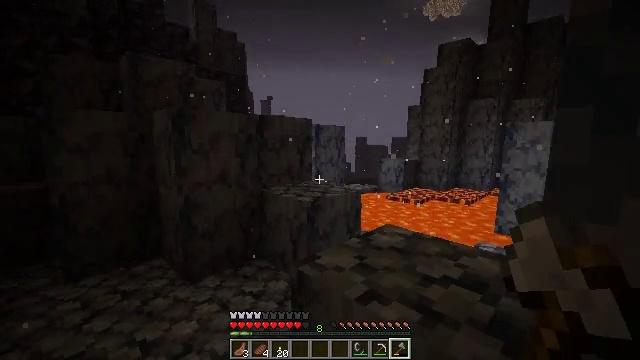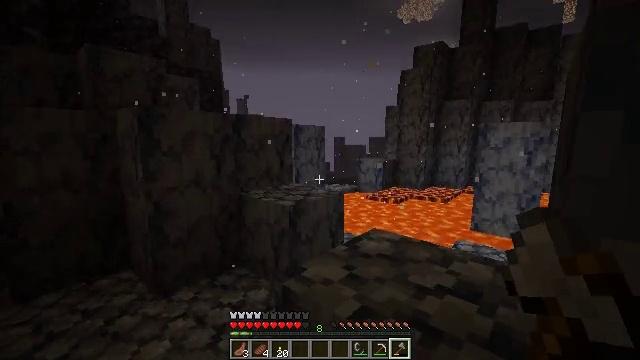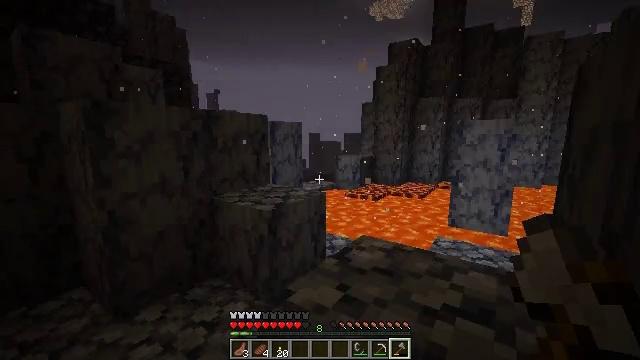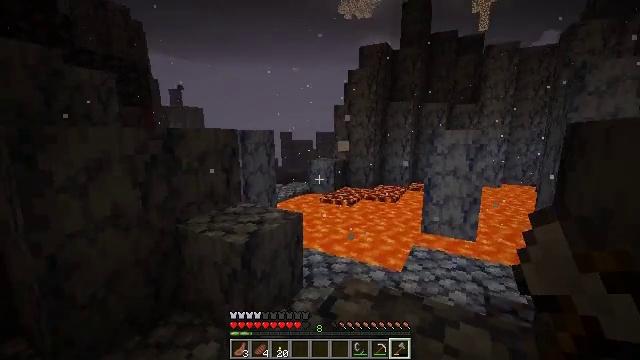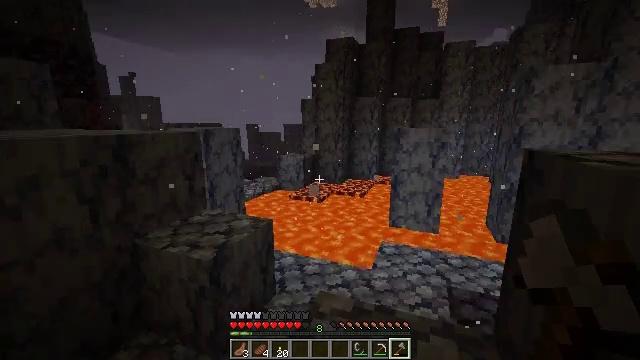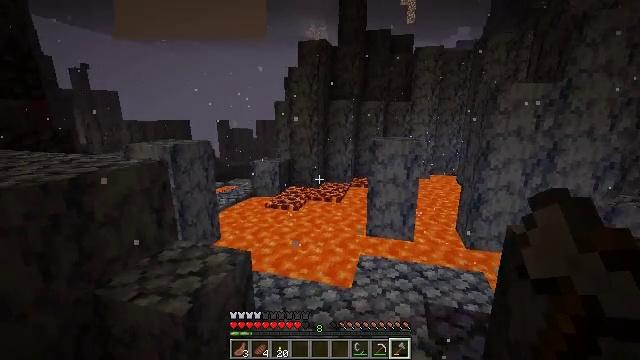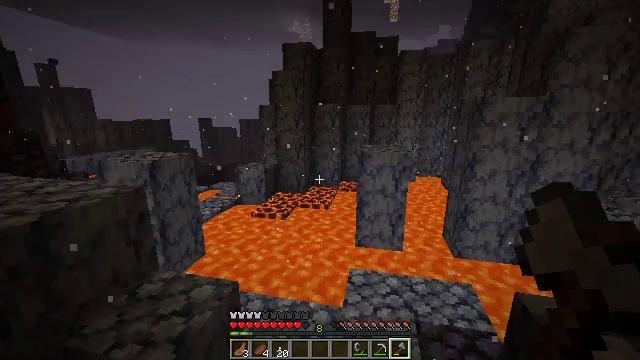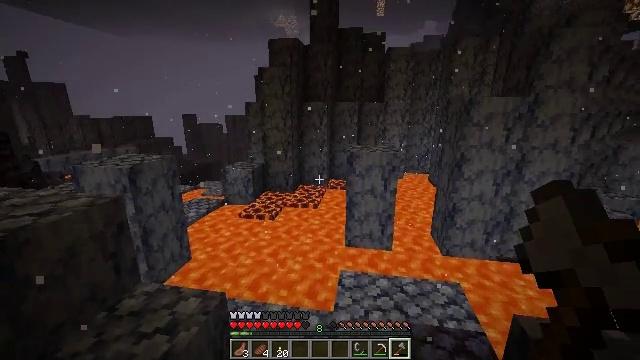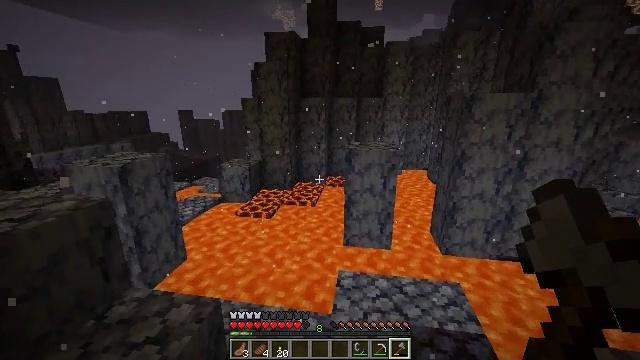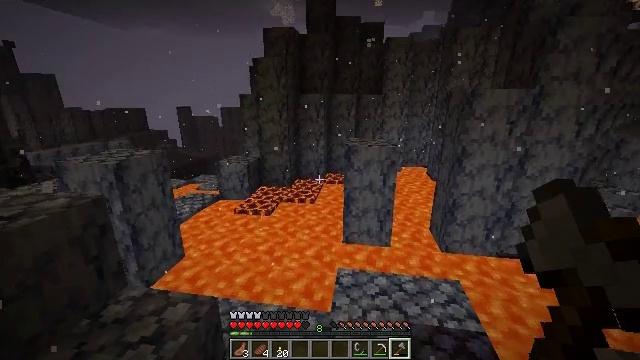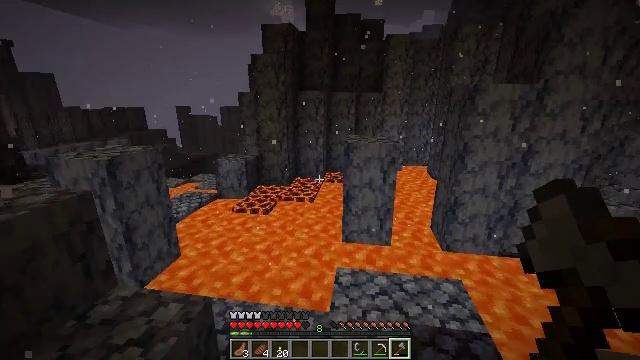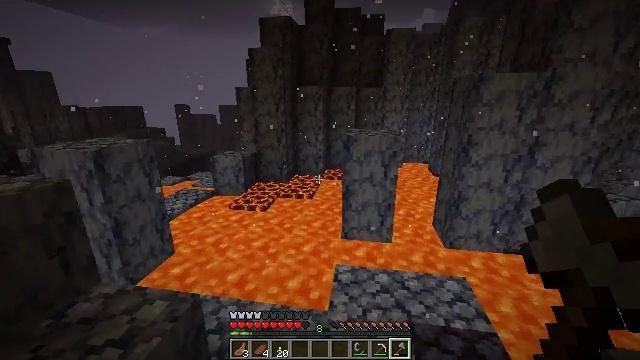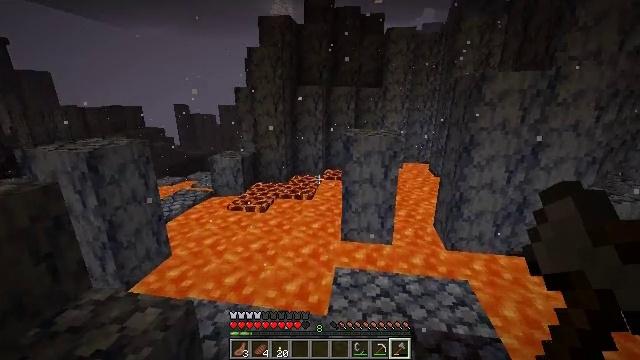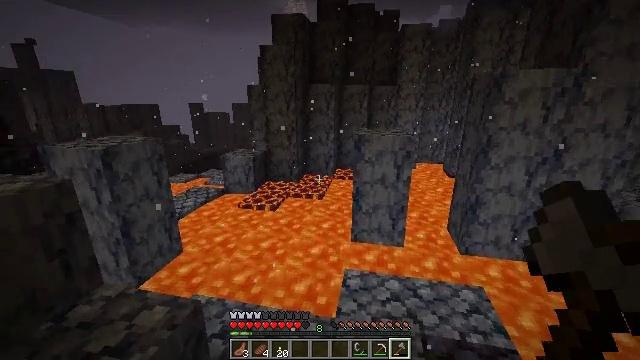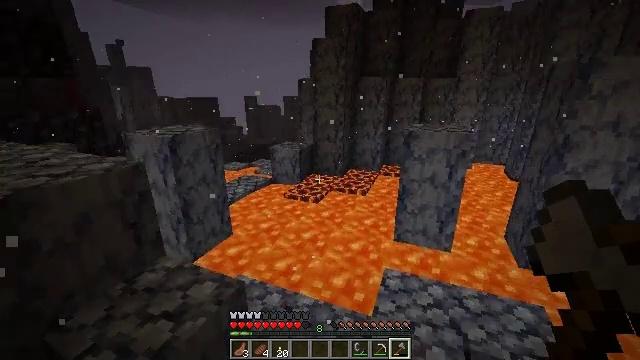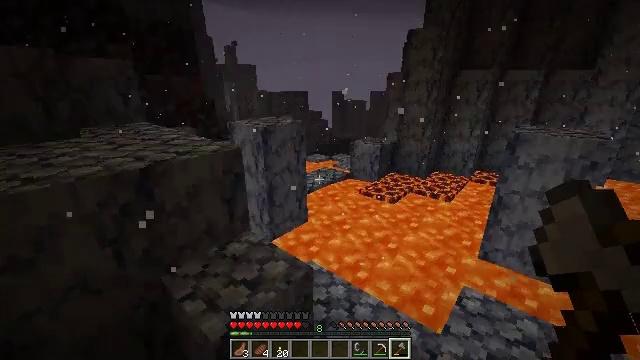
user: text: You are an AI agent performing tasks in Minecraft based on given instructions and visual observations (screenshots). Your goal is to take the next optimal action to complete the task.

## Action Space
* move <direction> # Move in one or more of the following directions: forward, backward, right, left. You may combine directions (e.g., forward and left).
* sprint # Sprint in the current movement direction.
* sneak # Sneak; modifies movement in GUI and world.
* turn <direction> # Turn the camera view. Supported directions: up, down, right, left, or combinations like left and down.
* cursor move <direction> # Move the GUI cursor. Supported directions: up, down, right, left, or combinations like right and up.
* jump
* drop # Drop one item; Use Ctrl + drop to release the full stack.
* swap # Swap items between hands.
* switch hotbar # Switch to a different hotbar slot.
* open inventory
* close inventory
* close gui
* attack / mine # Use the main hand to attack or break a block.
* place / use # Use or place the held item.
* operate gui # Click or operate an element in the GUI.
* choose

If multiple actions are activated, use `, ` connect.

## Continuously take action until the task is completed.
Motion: motion action
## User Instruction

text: Combat the magma cube.
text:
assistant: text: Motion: move forward, turn right
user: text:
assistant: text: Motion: move forward, turn right
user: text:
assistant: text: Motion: move forward, turn right, jump
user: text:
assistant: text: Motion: move forward, turn right and down, jump
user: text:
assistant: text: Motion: move forward, turn right and down, jump
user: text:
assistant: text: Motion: move forward and move right, turn right, jump
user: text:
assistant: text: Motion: move right, turn right and down
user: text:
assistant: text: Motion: move right, turn down
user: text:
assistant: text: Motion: move right
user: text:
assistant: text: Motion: no_op
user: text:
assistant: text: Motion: no_op
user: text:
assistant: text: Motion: no_op
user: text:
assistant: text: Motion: turn left
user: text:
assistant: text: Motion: turn left and down
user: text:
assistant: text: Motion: turn left and down
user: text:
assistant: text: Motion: turn left and down
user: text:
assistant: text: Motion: turn left and down
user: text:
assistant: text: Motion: no_op
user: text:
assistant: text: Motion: move forward
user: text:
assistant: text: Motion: move forward
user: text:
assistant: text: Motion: move forward, turn left
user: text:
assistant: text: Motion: move forward, turn left, jump
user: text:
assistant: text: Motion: move forward, jump
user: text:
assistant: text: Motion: move forward and move left, jump
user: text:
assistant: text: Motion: move forward and move left
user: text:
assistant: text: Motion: move forward and move left
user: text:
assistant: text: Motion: move forward
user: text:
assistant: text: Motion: move forward
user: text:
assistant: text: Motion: move forward and move left
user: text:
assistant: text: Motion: move forward and move left